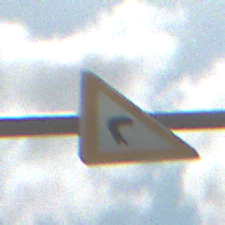
Verkehrszeichen: KurveRechts
Umgebung: Outdoor, Suburban
Tageszeit: Midday
Wetter: PartlyCloudy
Licht: Natural
Jahreszeit: Summer
Kontrast: HighContrast